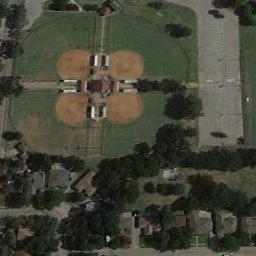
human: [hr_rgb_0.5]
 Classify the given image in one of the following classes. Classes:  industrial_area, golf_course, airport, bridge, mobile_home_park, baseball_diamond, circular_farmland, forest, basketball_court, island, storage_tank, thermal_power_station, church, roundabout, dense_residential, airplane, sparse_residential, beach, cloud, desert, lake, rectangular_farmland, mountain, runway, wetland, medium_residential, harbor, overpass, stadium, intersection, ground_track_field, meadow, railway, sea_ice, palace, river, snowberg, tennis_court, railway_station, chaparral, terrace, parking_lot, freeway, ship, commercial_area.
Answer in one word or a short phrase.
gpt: baseball_diamond